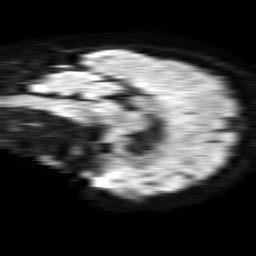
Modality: TRACE
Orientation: sagittal
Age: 64
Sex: female
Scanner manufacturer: philips
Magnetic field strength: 1.5 T
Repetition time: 4.6 s
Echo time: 0.09059 s